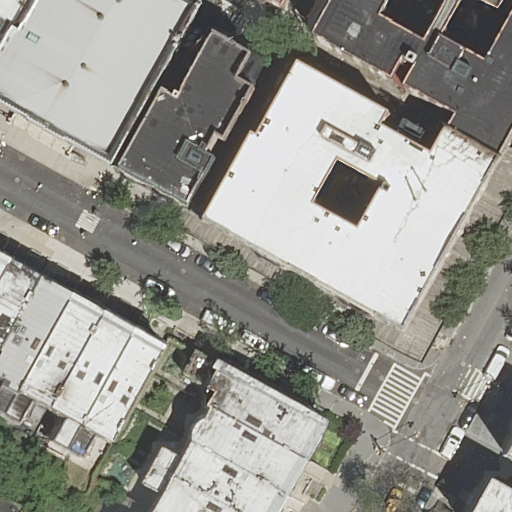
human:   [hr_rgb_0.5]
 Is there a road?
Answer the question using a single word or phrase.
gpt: yes

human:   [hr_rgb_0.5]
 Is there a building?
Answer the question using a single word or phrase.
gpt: yes

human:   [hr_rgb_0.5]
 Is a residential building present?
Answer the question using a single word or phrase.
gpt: yes

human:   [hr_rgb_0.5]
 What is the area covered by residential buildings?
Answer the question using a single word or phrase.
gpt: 5366m2

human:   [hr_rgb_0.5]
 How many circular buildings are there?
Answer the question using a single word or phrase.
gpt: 0

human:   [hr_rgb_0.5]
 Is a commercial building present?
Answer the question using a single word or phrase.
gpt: no

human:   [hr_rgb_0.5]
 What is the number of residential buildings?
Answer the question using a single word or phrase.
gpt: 20

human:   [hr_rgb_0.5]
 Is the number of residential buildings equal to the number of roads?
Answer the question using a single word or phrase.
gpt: no

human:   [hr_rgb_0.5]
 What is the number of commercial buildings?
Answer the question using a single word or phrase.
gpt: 0

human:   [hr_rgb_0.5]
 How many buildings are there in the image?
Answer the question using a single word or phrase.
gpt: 20

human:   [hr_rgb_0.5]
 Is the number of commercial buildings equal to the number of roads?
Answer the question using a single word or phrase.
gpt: no

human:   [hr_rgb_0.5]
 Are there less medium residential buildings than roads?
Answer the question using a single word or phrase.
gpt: no

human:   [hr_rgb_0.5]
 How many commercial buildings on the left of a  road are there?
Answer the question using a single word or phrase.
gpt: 0

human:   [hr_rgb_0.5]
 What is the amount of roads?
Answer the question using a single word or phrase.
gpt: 2

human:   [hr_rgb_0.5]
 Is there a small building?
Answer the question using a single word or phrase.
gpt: yes

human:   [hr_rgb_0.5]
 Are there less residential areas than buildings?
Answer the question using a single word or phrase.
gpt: yes

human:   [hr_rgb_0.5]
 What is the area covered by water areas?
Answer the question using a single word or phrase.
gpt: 0m2

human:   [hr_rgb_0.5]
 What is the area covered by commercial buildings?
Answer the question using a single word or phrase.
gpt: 0m2

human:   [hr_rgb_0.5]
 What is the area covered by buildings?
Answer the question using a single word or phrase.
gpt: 5366m2

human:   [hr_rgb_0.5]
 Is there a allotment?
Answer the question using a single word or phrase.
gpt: no

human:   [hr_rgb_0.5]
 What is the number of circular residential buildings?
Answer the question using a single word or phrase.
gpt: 0

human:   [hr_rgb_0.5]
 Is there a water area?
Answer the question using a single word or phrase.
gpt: no

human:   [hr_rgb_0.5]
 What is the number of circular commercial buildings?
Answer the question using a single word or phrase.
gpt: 0

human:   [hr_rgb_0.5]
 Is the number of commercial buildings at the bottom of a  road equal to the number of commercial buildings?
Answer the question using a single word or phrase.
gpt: yes

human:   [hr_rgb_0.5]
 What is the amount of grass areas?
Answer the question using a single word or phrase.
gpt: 0

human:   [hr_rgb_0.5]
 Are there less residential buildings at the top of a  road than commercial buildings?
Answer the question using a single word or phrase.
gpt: no

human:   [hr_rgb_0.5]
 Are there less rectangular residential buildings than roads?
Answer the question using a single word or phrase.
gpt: no

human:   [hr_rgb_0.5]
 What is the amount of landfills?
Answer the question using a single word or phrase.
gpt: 0

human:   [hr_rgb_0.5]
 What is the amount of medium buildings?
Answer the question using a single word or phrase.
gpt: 13

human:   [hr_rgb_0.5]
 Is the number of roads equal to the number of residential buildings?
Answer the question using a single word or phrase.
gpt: no

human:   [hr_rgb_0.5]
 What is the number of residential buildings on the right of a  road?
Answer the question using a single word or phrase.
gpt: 5

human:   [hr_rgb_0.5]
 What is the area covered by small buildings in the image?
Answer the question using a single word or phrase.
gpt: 116m2

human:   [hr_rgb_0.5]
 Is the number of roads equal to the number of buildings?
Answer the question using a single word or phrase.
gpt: no

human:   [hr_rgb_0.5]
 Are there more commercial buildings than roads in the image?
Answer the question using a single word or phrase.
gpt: no

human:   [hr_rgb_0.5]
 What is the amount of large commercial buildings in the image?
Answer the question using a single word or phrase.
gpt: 0

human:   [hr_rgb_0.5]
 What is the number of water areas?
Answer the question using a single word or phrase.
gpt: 0

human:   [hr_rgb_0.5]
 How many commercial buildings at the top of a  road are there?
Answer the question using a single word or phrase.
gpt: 0

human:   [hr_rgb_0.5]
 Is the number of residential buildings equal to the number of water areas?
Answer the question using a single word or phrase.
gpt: no

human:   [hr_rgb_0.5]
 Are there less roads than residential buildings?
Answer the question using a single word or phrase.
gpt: yes

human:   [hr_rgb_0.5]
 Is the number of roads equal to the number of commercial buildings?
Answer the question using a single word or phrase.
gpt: no

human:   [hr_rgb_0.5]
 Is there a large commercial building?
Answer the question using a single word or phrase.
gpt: no

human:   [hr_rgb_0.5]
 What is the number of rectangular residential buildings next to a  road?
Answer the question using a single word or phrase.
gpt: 10

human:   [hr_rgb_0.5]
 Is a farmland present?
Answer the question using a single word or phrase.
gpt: no

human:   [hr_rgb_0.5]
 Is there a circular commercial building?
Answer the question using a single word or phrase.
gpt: no

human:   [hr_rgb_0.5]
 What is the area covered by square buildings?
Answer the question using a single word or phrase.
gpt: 0m2

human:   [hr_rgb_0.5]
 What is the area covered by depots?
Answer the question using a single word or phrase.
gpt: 0m2

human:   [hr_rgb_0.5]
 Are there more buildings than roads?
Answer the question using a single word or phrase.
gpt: yes

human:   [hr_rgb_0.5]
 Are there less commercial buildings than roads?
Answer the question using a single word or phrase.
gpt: yes

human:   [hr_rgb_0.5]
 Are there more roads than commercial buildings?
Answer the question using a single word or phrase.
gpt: yes

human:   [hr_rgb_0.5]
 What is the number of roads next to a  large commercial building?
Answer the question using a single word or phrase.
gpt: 0

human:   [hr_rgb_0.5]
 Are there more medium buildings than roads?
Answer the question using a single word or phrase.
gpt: yes

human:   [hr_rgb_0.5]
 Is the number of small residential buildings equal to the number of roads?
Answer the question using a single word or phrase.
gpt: no

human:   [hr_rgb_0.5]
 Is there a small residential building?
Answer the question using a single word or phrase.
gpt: yes

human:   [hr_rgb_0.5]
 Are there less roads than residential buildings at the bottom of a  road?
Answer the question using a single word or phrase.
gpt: yes

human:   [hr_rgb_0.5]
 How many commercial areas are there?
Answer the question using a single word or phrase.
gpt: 0

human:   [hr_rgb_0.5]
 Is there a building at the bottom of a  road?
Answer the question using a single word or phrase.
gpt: yes

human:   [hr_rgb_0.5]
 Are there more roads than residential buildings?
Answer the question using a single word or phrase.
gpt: no

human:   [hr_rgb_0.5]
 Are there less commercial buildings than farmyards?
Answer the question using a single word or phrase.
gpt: no

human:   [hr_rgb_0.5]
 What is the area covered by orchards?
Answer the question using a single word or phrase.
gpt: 0m2

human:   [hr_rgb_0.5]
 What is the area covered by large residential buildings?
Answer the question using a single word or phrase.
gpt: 2152m2

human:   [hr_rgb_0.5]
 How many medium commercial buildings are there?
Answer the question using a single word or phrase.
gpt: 0

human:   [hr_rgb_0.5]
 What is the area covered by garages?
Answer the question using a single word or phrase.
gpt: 0m2

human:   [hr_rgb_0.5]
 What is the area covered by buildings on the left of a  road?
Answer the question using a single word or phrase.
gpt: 2830m2

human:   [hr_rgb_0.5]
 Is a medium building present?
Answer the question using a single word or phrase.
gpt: yes